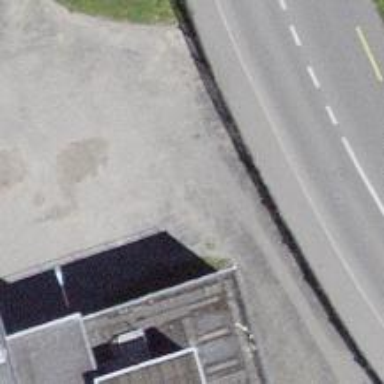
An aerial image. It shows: Paved driveway designated as service road.